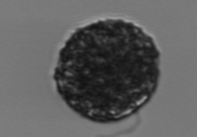
Label: Vicicitus_globosus